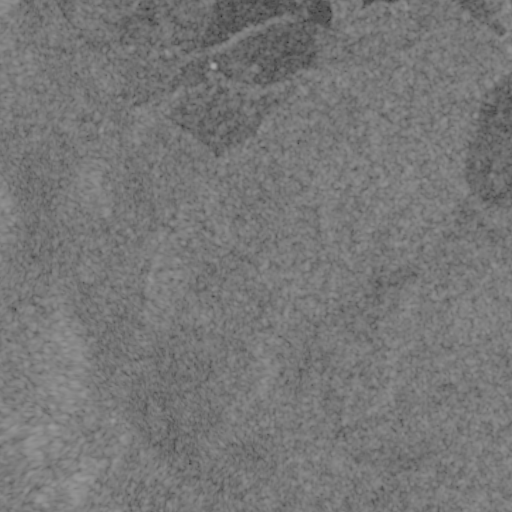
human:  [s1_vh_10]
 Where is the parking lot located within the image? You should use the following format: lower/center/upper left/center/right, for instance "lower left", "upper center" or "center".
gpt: The parking lot is located in the lower left of the image.
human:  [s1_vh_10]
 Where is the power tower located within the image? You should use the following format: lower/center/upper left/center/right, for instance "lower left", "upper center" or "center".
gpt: The power tower is located in the upper right of the image.
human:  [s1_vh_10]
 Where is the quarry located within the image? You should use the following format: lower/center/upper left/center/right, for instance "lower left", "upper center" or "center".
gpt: The quarry is located in the lower left of the image.
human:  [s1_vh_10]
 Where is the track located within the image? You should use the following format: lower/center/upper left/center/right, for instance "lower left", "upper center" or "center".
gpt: There is no track in the image.

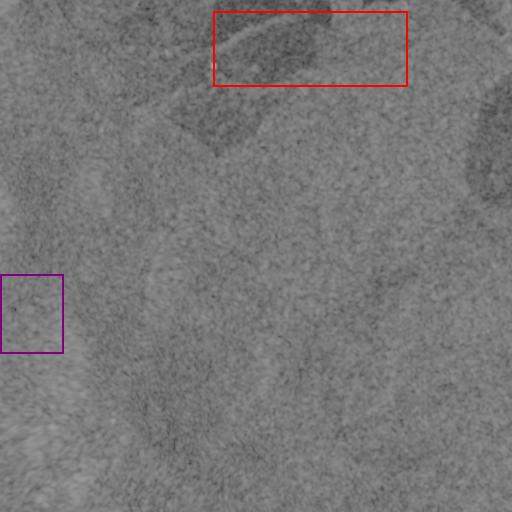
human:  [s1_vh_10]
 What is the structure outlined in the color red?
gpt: The structure outlined in red is a crop field.
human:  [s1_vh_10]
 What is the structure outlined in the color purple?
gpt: The structure outlined in purple is a quarry.
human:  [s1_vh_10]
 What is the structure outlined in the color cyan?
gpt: There is no cyan outline.